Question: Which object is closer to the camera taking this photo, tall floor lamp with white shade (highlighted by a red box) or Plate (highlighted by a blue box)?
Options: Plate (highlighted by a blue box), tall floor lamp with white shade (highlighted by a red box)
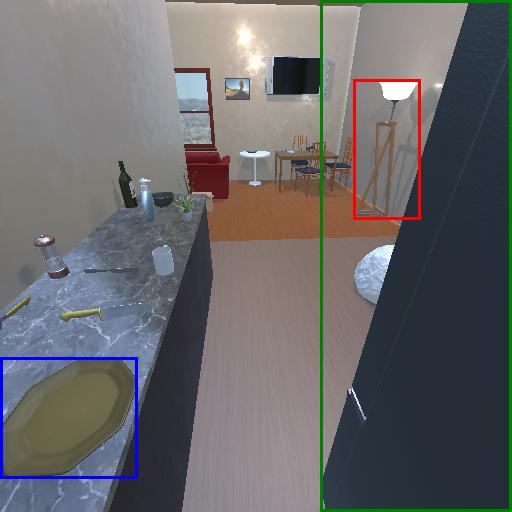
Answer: Plate (highlighted by a blue box)